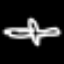
Label: airplane